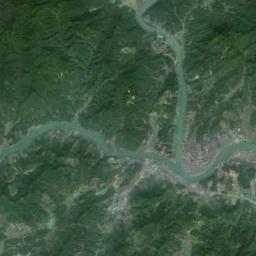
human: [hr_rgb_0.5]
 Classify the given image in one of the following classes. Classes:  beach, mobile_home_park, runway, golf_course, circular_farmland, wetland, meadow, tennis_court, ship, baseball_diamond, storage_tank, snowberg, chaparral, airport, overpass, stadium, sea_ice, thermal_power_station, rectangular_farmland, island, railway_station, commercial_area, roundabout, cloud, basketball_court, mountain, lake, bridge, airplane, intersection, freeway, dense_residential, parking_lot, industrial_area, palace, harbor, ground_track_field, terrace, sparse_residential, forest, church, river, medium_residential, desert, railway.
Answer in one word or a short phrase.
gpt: river